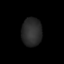
Tissue: lung
Cell type: Myeloid cells
Senescence score: 0.224
Nuclear area (px): 557
Mean DAPI intensity: 42.856